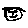
Label: smiley face